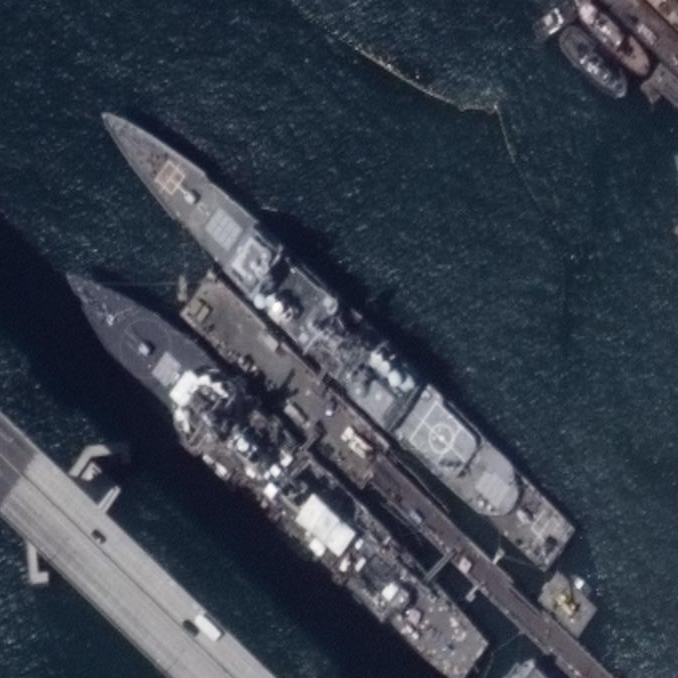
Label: cruiser